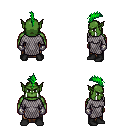
a pixel art fantasy rpg character, male body template, orc, green skin, chain mail, robe skirt, green mohawk hairstyle, metal gloves, black shoes, four views (front, back, left, right), 2x2 character sprite sheet, small pixel art, hard edges, no anti-aliasing